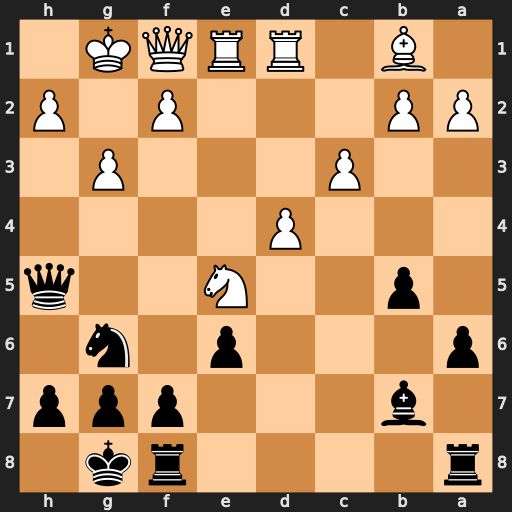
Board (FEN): r4rk1/1b3ppp/p3p1n1/1p2N2q/3P4/2P3P1/PP3P1P/1B1RRQK1
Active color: b
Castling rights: -
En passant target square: -
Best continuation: Nxe5 Rxe5 Qf3 d5 Bxd5 Rexd5 exd5